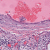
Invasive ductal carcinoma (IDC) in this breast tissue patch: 1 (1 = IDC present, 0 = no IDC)